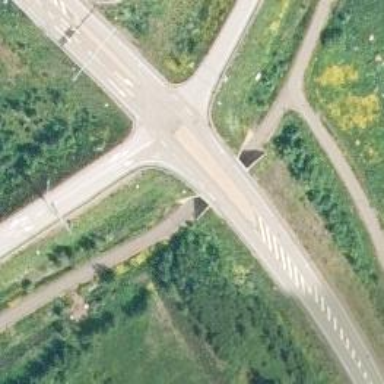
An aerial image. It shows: Asphalt cycleway.